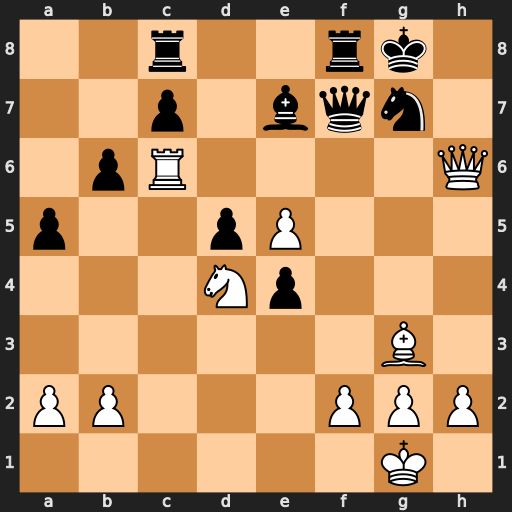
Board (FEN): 2r2rk1/2p1bqn1/1pR4Q/p2pP3/3Np3/6B1/PP3PPP/6K1
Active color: w
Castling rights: -
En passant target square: -
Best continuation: Rg6 Qxg6 Qxg6